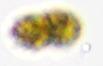
Label: Margalefidinium